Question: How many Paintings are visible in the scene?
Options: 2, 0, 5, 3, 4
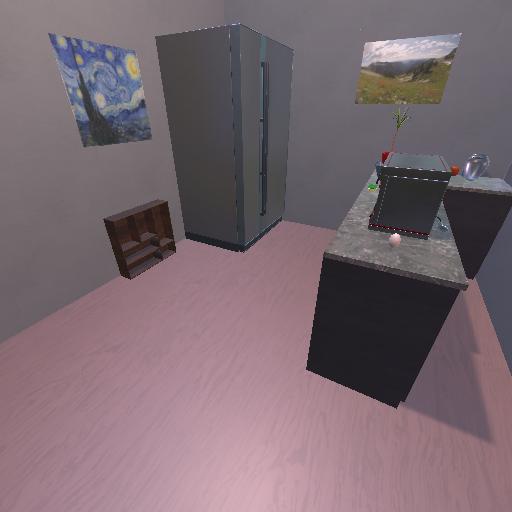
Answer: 2